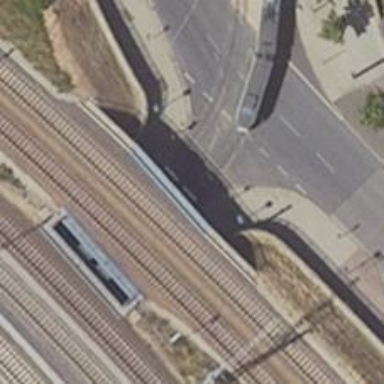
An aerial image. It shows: Railway level crossing.